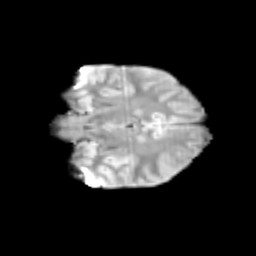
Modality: T2w
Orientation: coronal
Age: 10
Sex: female
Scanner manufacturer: siemens
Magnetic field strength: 3 T
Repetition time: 3.8 s
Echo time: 0.07 s